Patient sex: F
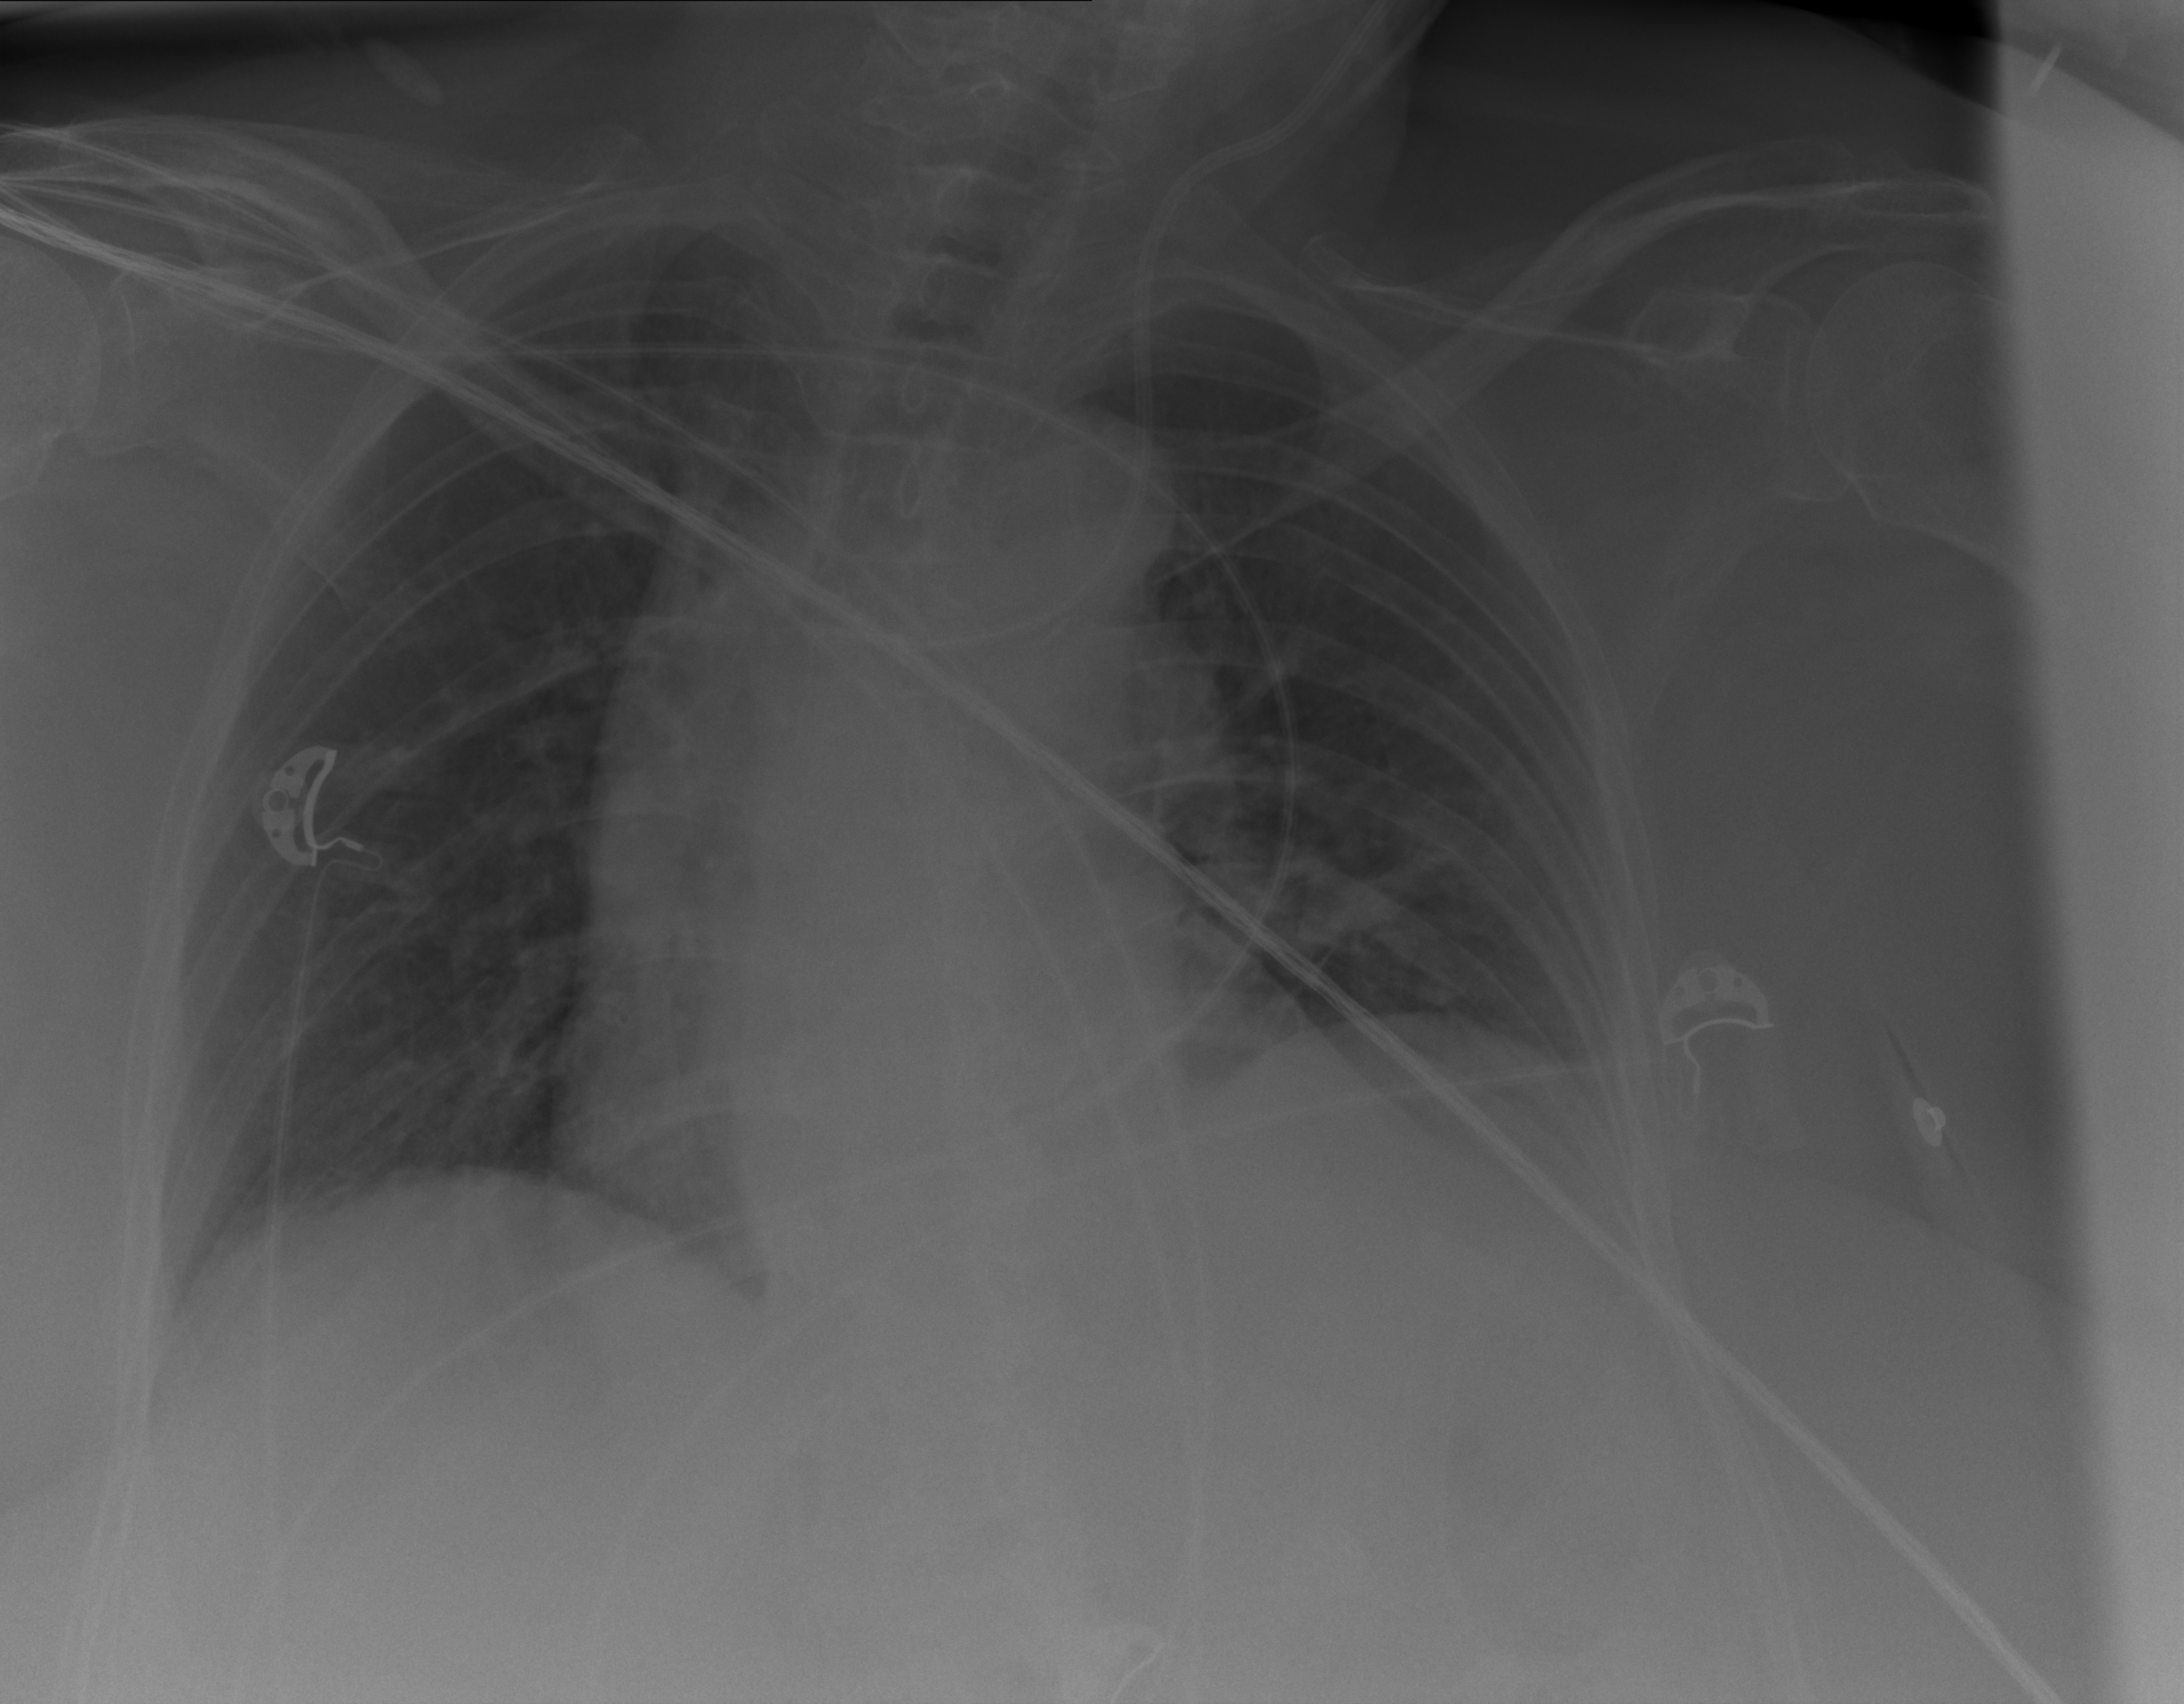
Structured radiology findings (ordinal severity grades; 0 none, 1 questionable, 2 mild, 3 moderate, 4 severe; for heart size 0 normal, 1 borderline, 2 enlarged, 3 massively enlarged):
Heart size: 1
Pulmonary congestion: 0
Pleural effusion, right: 0
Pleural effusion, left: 0
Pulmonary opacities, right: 0
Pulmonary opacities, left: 0
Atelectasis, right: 2
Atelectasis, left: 2